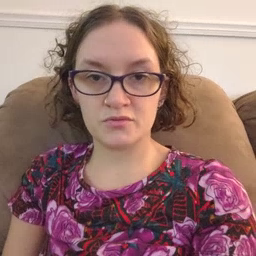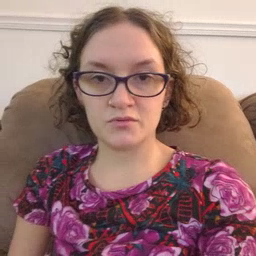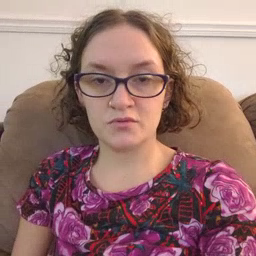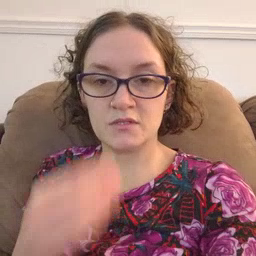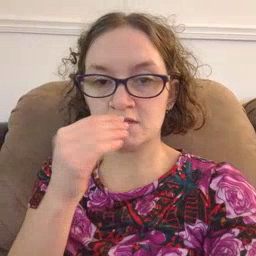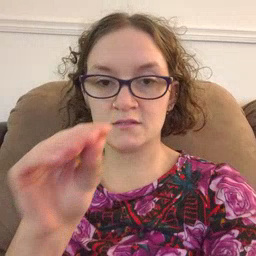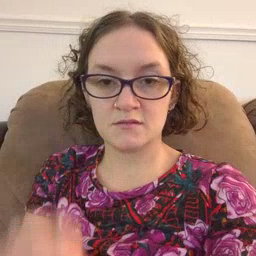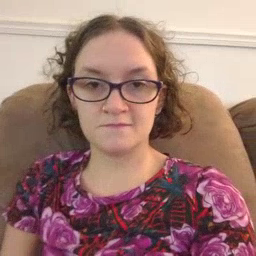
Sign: kiss